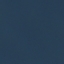
Land use / land cover class: SeaLake